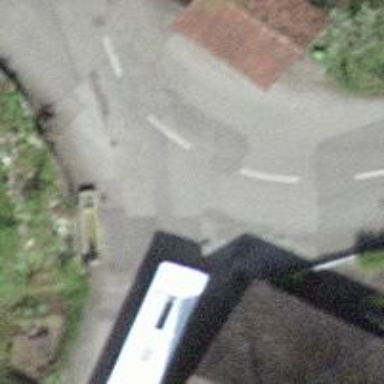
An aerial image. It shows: Public transport stop position.